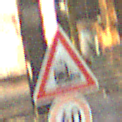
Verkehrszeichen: Bahnuebergang
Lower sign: Geschwindigkeit40
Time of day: SunriseSunset
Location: Outdoor (Suburban)
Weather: Clear
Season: NotSpecified
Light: Natural